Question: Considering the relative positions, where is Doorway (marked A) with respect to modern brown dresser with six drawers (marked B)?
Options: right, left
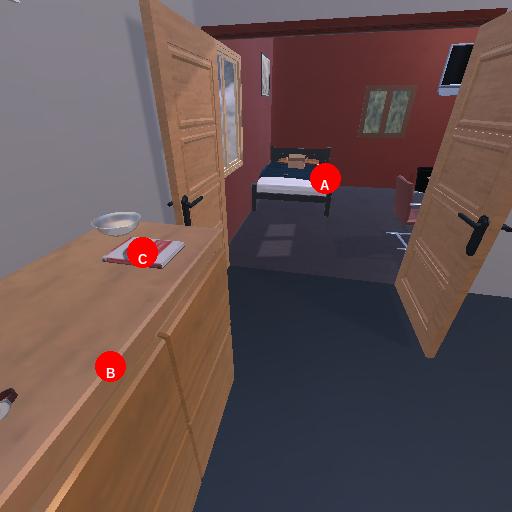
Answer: right